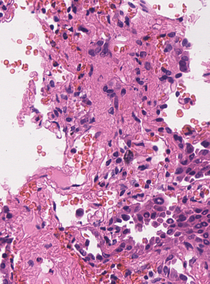
Tumor epithelial tissue: yes
Tumor-associated stroma tissue: yes
Normal tissue: no